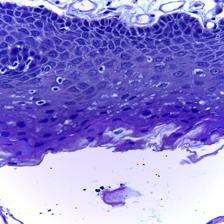
Diagnosis: Normal